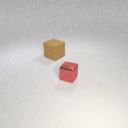
small red metal cube to the right of large brown rubber cube